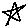
Label: star